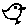
Label: bird